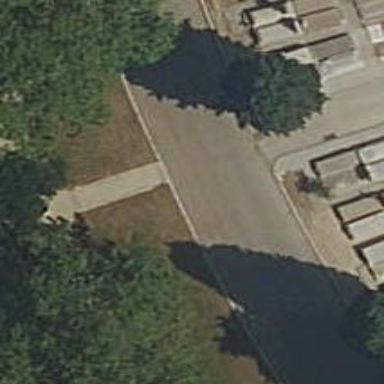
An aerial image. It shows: Kerb barrier.